Brain MRI, t2w sequence, axial 2D slice.
Patient: age 37, sex F, weight 95 kg, height 1.95 m
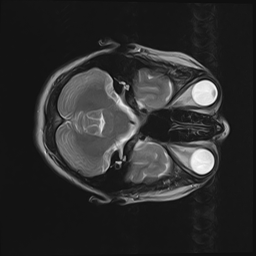